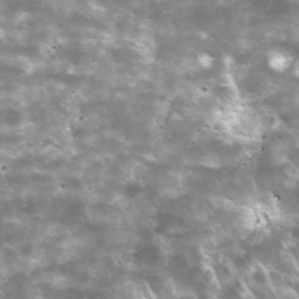
Label: non_frost